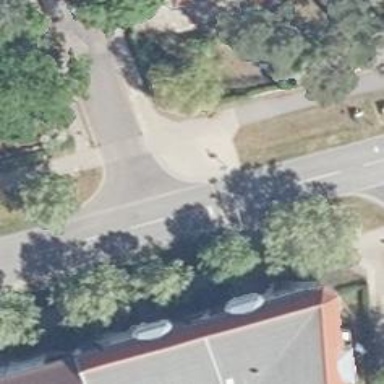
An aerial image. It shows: Asphalt footway with marked crossing equipped with traffic signals.